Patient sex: F
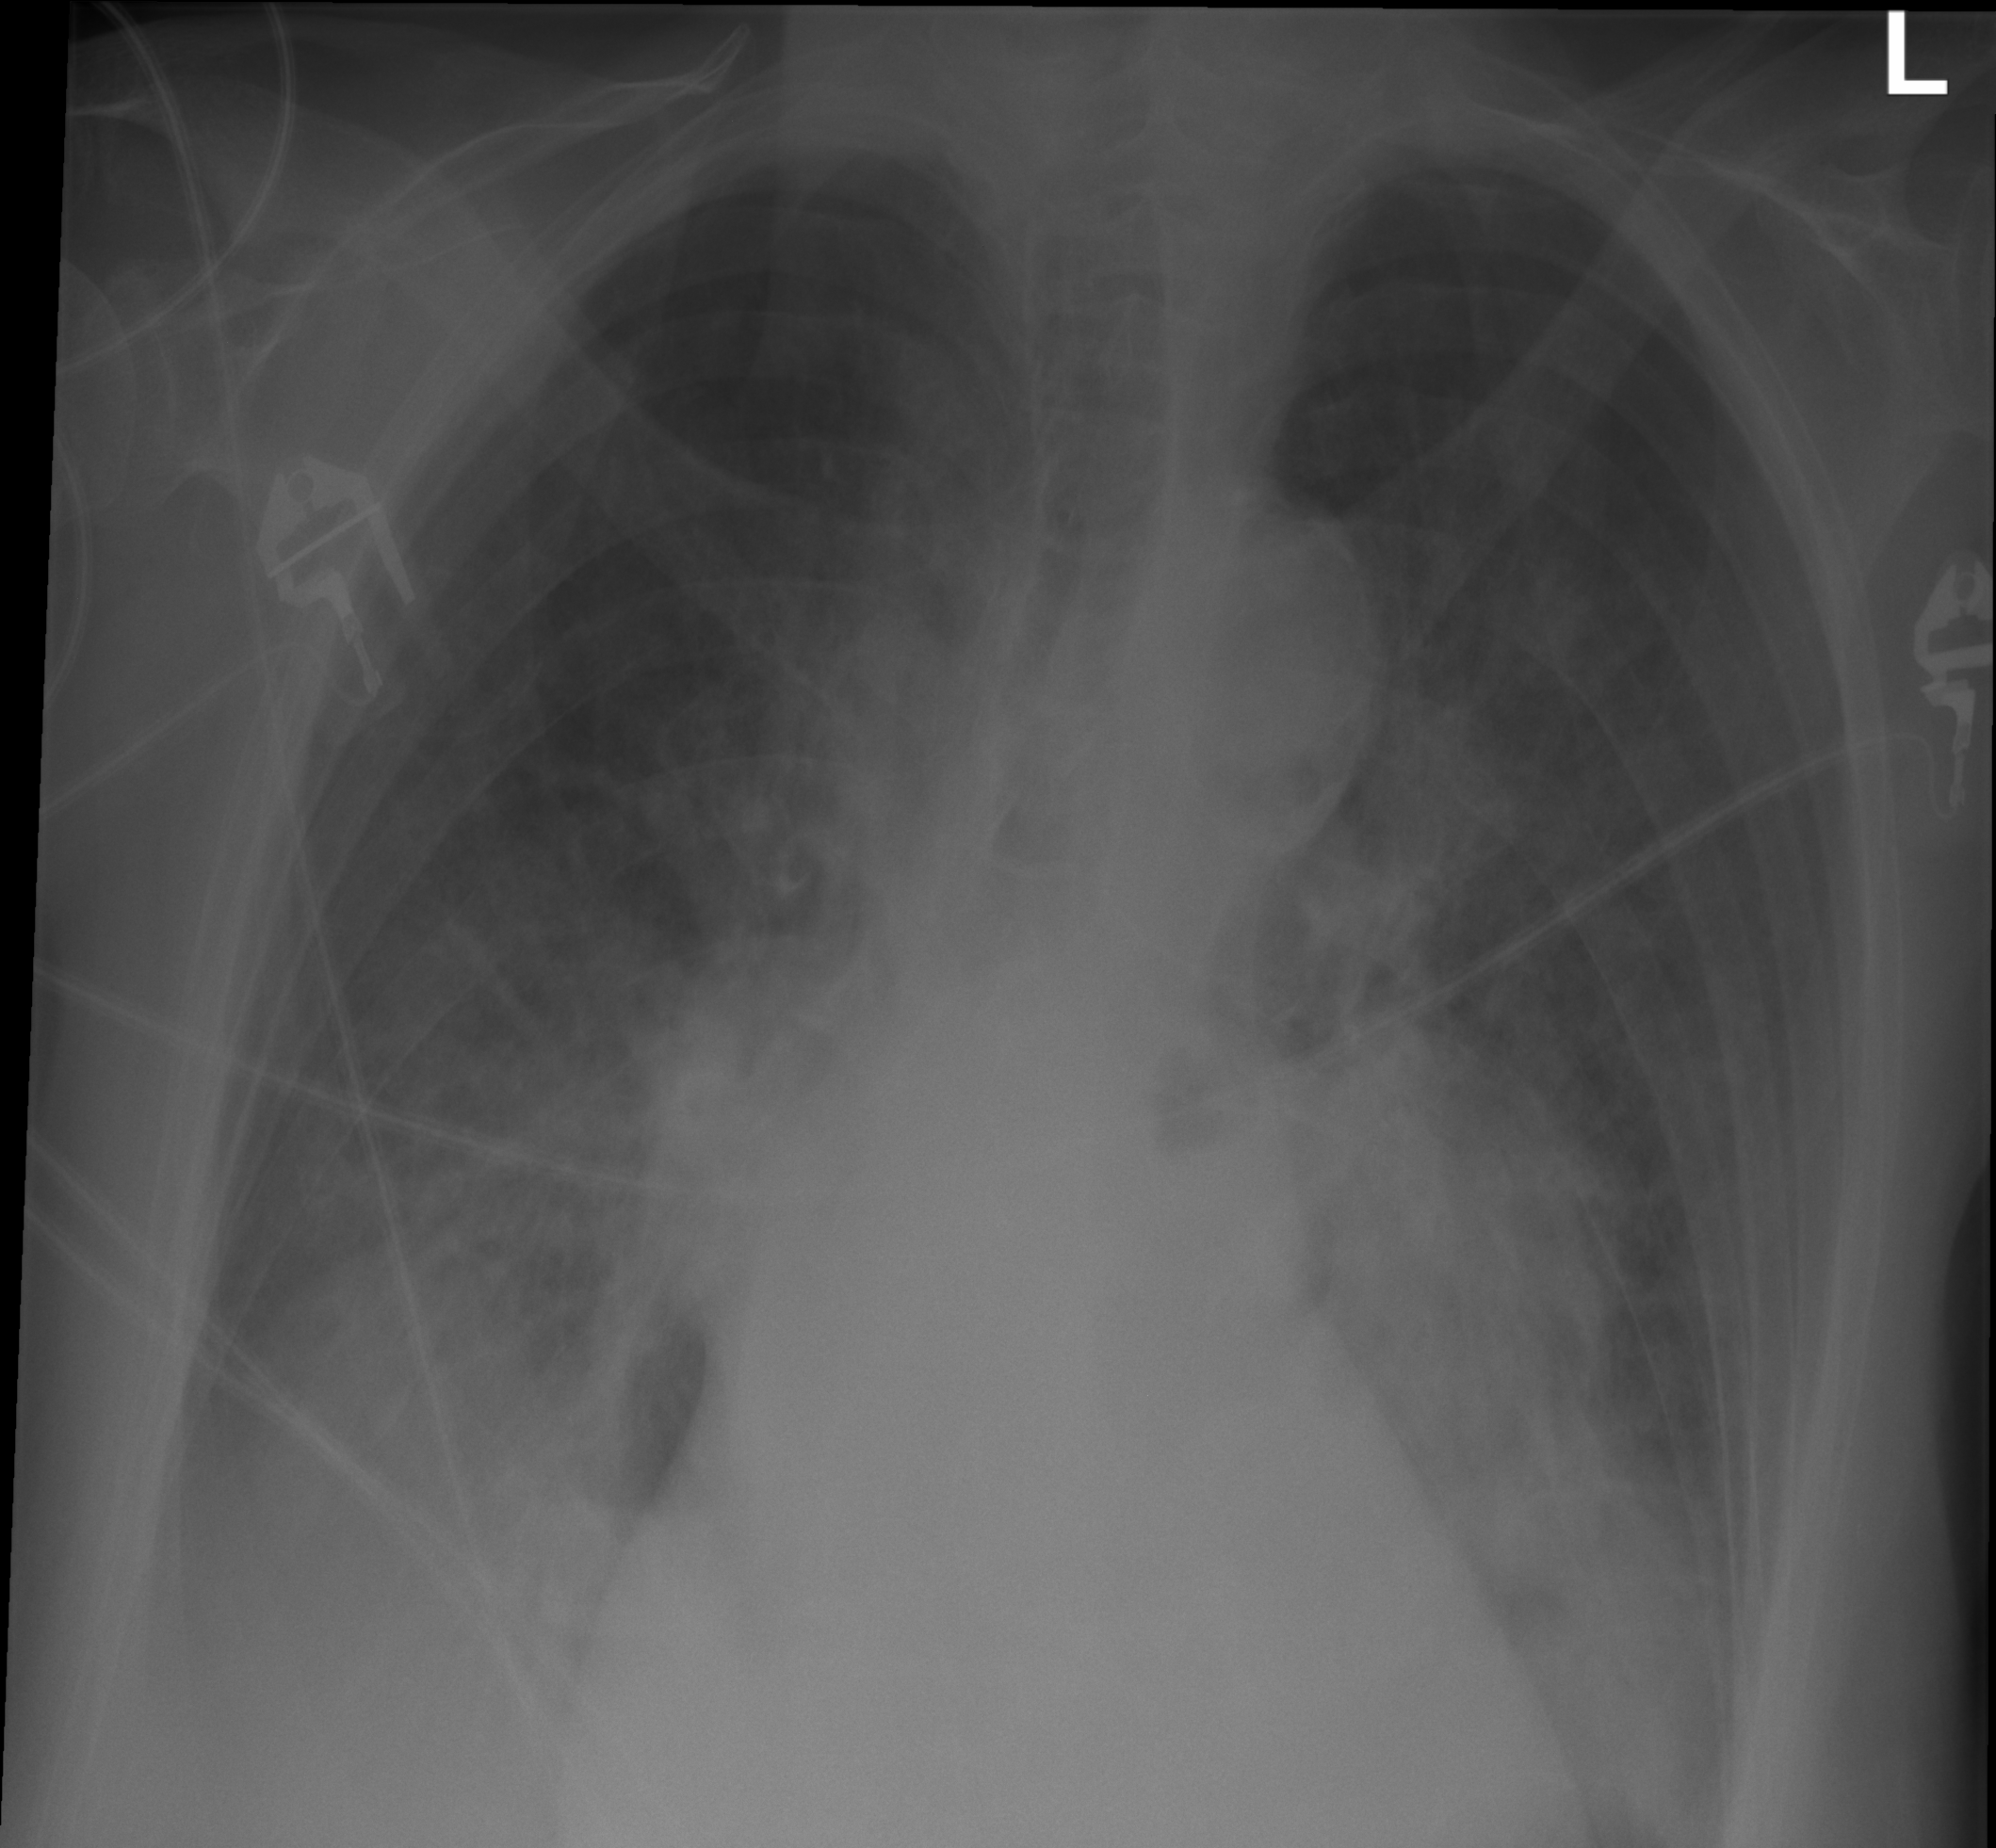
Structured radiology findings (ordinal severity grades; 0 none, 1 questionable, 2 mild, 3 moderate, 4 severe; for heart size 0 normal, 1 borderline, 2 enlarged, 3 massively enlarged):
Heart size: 2
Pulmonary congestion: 3
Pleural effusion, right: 2
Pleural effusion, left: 1
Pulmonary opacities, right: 2
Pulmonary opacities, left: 2
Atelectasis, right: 2
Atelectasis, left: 2